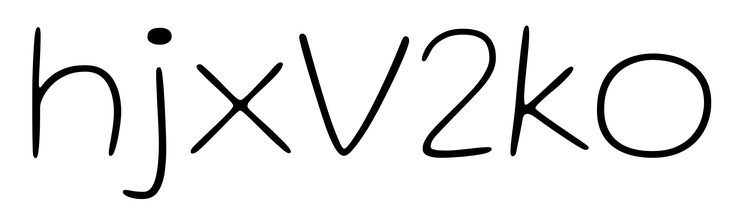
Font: Gluten_Thin